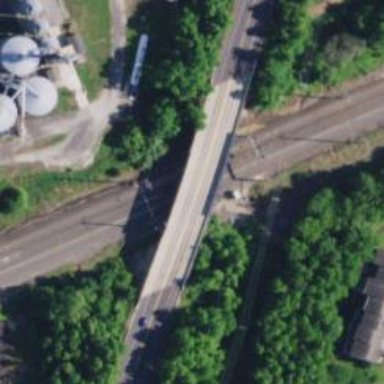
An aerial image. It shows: Railway track with contact line for electrification.